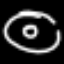
Label: donut